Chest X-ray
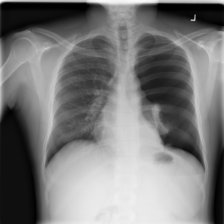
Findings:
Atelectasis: negative
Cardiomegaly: negative
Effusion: negative
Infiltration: negative
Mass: negative
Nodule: negative
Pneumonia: negative
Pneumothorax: negative
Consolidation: negative
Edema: negative
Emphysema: negative
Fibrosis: negative
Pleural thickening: negative
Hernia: negative